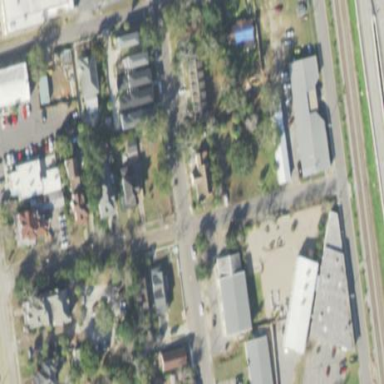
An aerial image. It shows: This residential area consists of single-family homes.